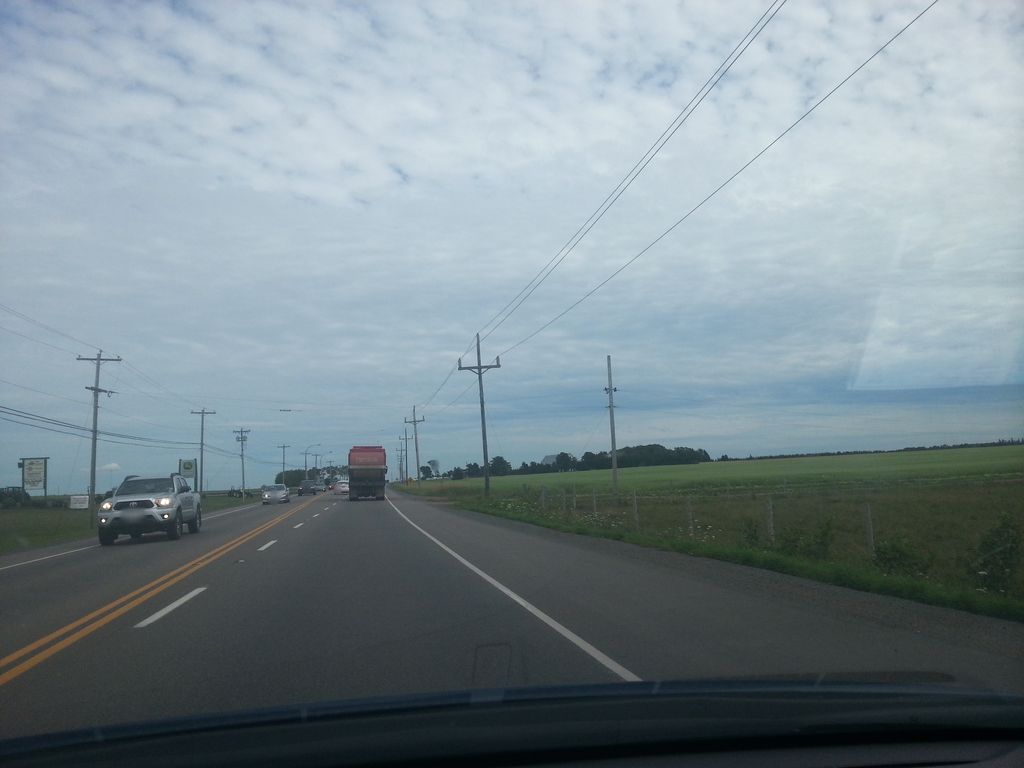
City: charlottetown